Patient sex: M
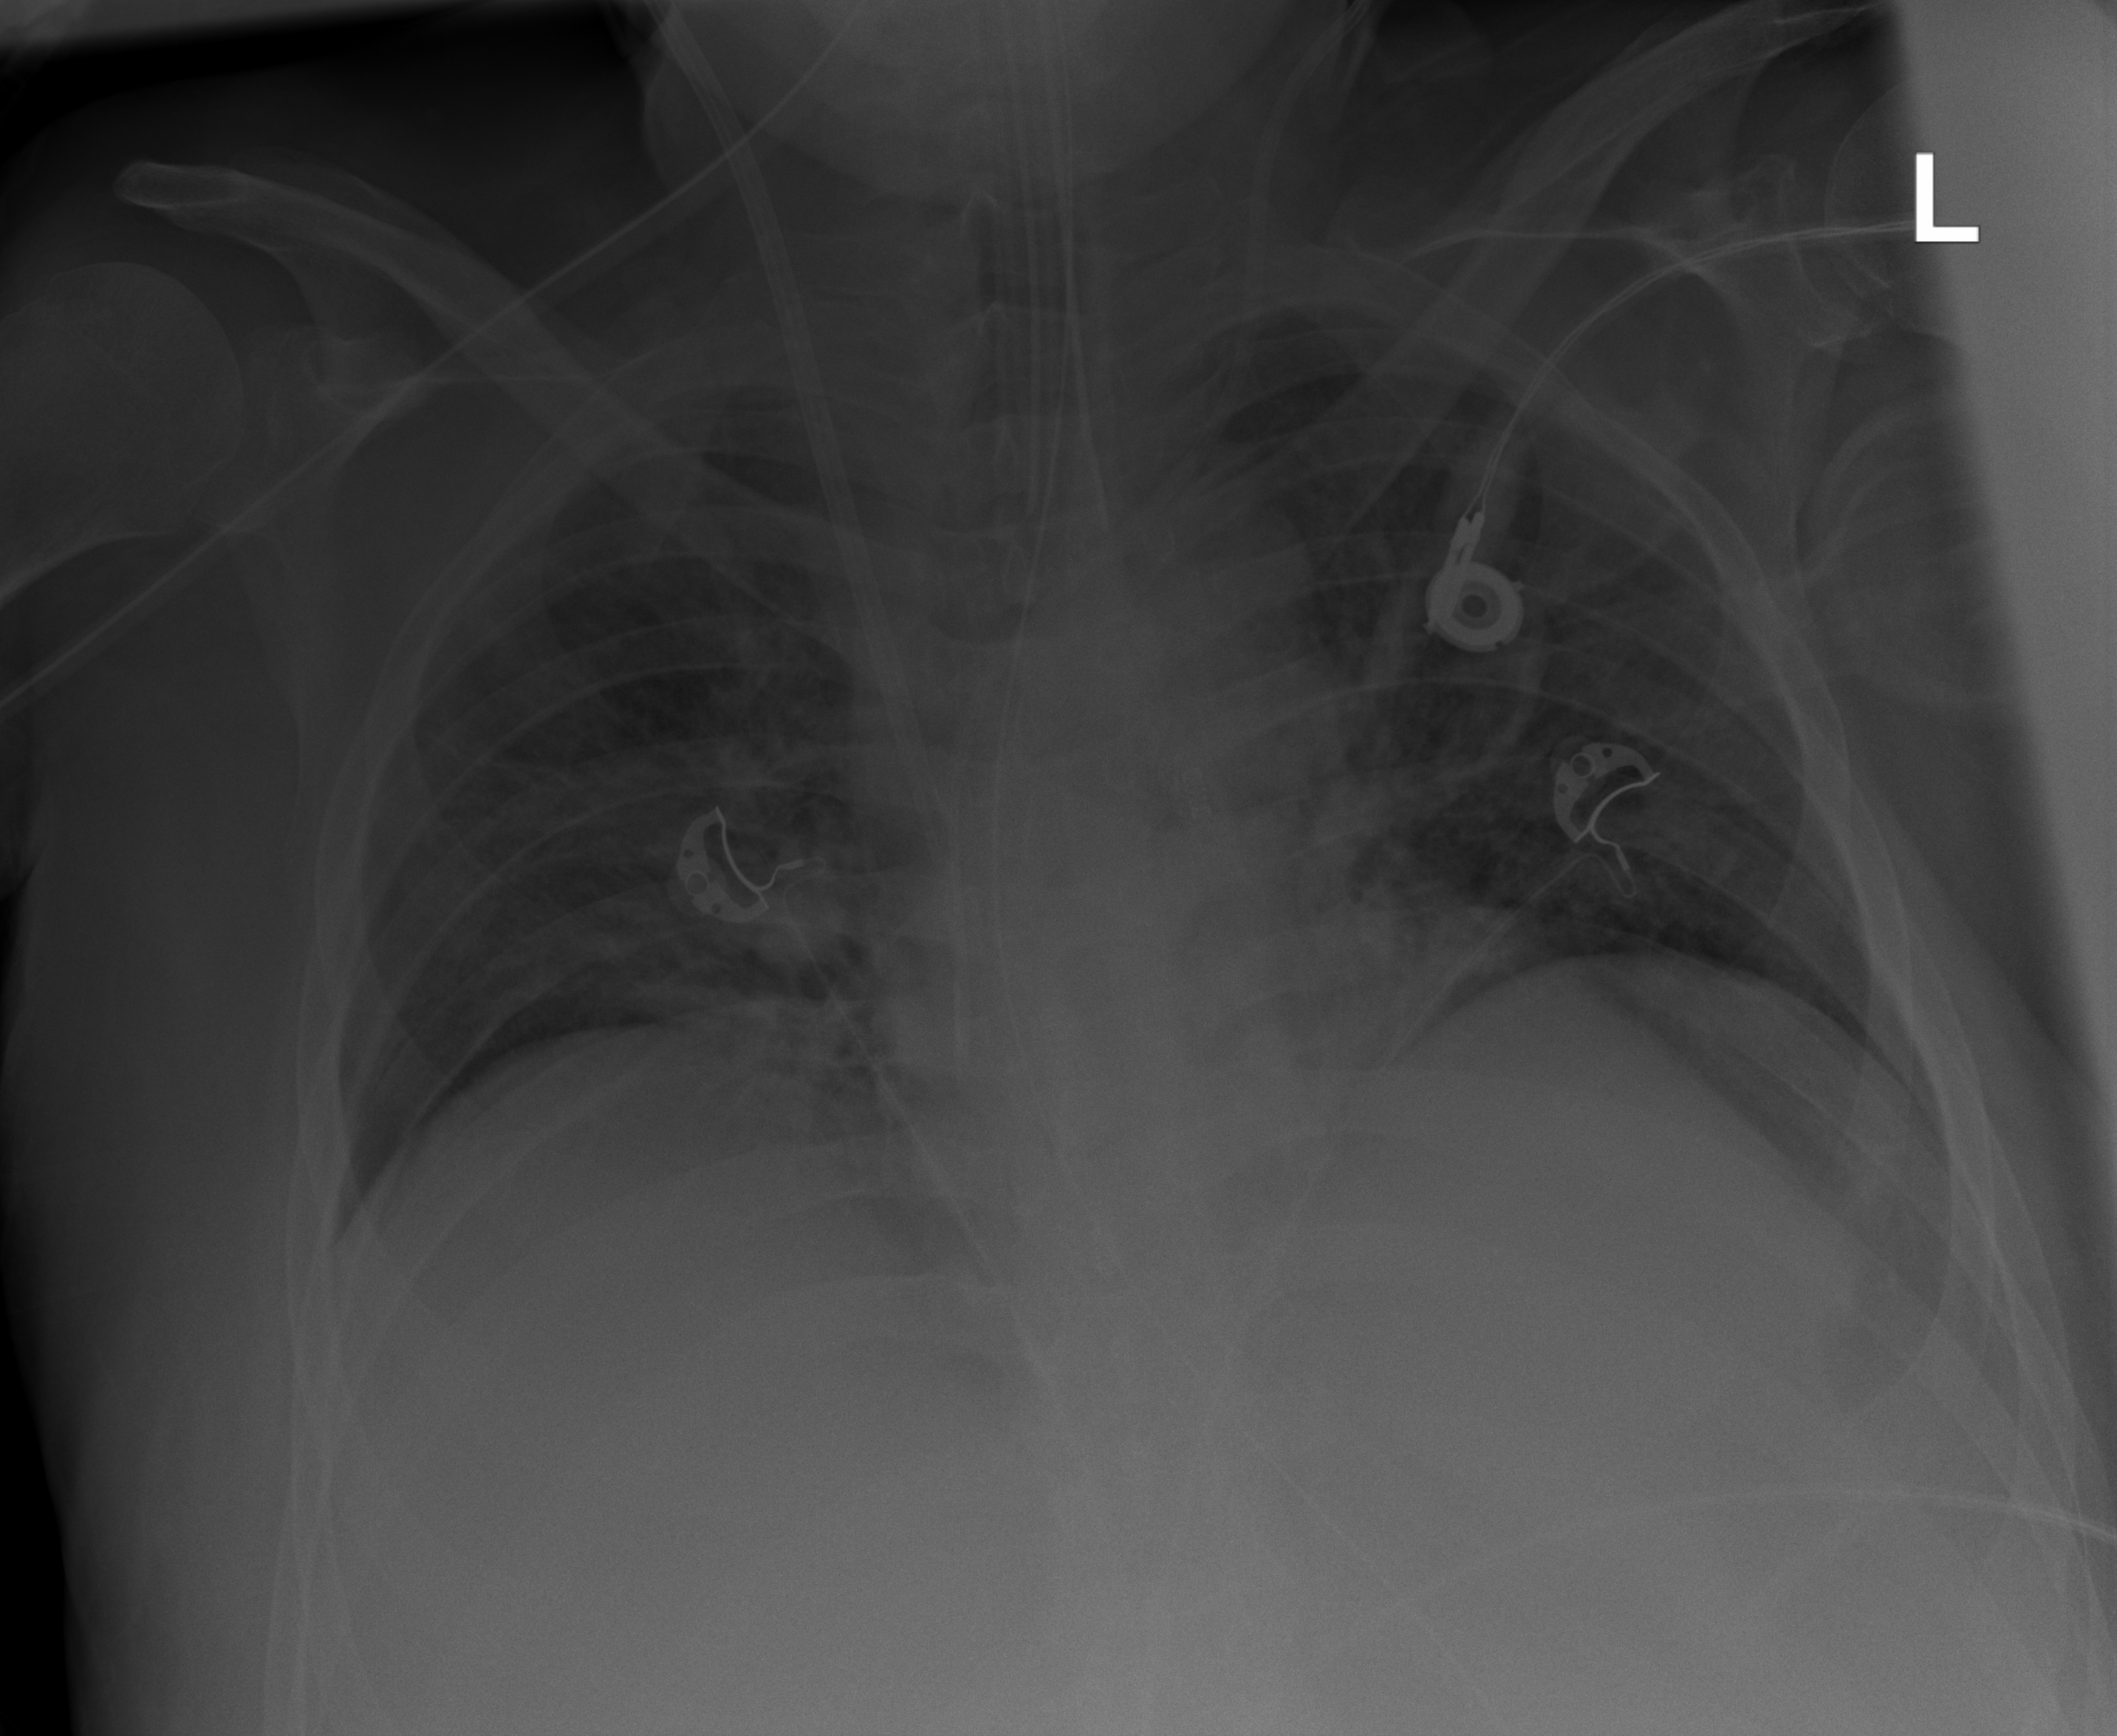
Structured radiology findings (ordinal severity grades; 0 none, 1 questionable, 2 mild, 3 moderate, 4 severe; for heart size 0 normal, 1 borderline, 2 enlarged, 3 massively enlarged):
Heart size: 1
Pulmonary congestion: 3
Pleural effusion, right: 0
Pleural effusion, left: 0
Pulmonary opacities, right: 3
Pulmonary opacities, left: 3
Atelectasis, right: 3
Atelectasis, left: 3